Question: Even though I used
'''
#pagewrap {
padding: 5px;
width: 960px;
margin: 0 auto;
}
'''
My page just won't center, can anyone understand why?
New Info: If I remove the jQuery mobile stylesheet it's centred, added tag for jQuery-Mobile
'''
**CSS**
body {
font: 1em/150% Arial, Helvetica, sans-serif;
}
a {
color: #669;
text-decoration: none;
}
a:hover {
text-decoration: underline;
}
h1 {
font: bold 28px/100% Arial, Helvetica, sans-serif;
}
/************************************************************************************
STRUCTURE
*************************************************************************************/
#pagewrap {
padding: 5px;
width: 960px;
margin: 0 auto;
}
#headline {
height: 90px;
}
#content {
width: auto;
}
#formFields{
width: 400px;
margin-left:auto;
margin-right:auto;
}
#formTitle{
text-align: center;
}
#footerdiv {
clear: both;
}
/************************************************************************************
MEDIA QUERIES
*************************************************************************************/
/* for 980px or less */
@media screen and (max-width: 980px) {
#pagewrap {
width: 96%;
}
#content {
width: auto;
}
}
/* for 700px or less */
@media screen and (max-width: 700px) {
#content {
width: auto;
}
}
/* for 480px or less */
@media screen and (max-width: 480px) {
#headline {
height: auto;
}
h1 {
font-size: 24px;
}
#formFields{
width: auto;
}
}
/* border & guideline (you can ignore these) */
#content {
background: #f8f8f8;
}
#headline, #content {
margin-bottom: 5px;
}
#pagewrap, #headline, #content, #footerdiv {
border: solid 1px #ccc;
}
'''
'''
<body>
<div id="pagewrap" data-role="page">
<div id="headline" data-role="header">
<h1>Lawyers Co.</h1>
</div>
<div id="content" data-role="content">
<h3 id="formTitle">Incident Details:</h3>
<form name="myForm" id="testForm" method="POST" action="send.php">
<div id="formFields">
<label for="firstName">First Name</label>
<input type="text" name="firstName" id="firstName" value="">
<label for="lastName">Last Name</label>
<input type="text" name="lastName" id="lastName" value="">
<label for="incidentDate">Incident Date</label>
<input type="date" name="incidentDate" id="incidentDate"/>
<label for="incidentReport"></label>
<textarea name="incidentReport" id="incidentReport" value=""></textarea>
</div>
</form>
</div>
<div id="footerdiv" data-role="footer">
<h4>footer</h4>
</div>
</div>
</body>
</html>
'''
Perhaps I wasn't sure what centred means, so I'm adding a picture

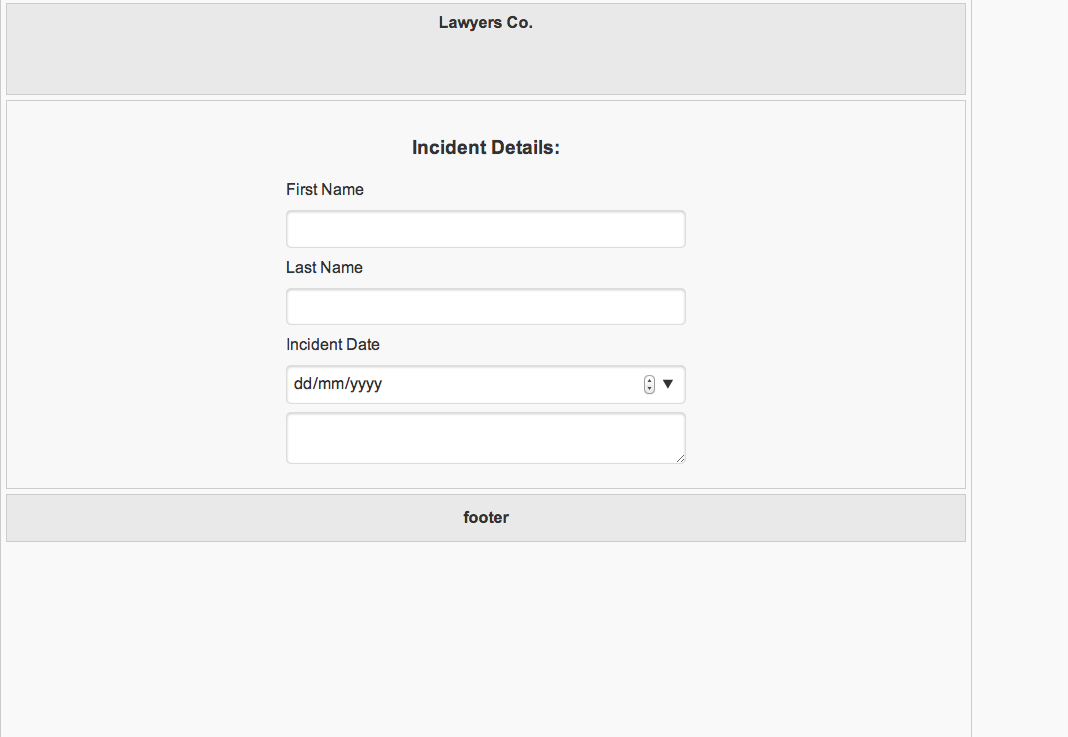
Answer: jQuery mobile adds several classes to your pagewrap div (ex. 'class="ui-page ui-body-c ui-page-active"'). Among them is one that adds the 'position:absolute' rule which kills your centering. Simply add 'position:relative' to your pagewrap div rules and the centering is restored.
<URL>
'''
#pagewrap {
padding: 5px;
width: 960px;
margin: 0 auto;
position:relative;
}
'''
The following is the jQuery mobile CSS rule that changes the position property:
'''
.ui-mobile[data-role=page], .ui-mobile[data-role=dialog], .ui-page {
top: 0;
left: 0;
width: 100%;
min-height: 100%;
position: absolute;
display: none;
border: 0;
}
'''